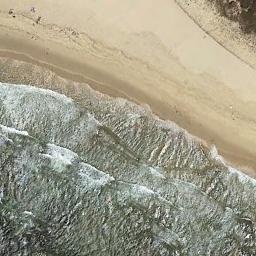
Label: beach